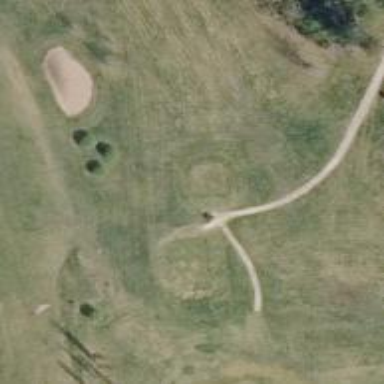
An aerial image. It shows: Path for both roads and golfers.